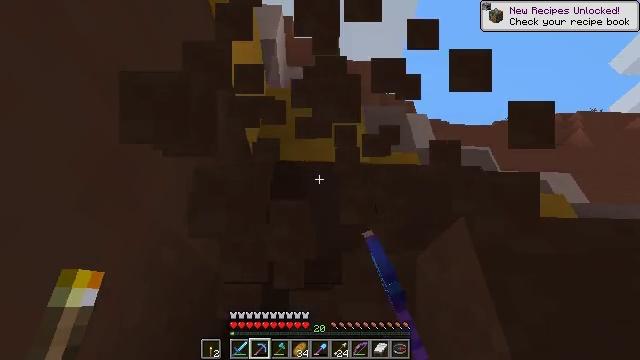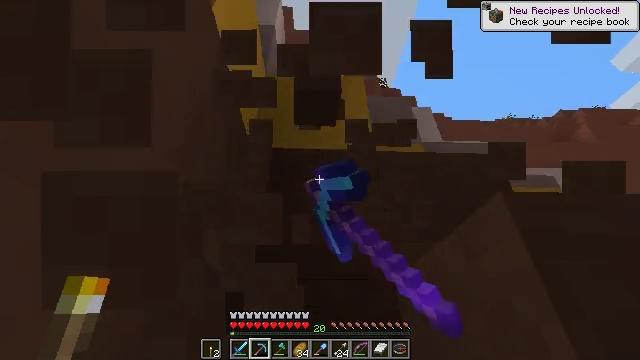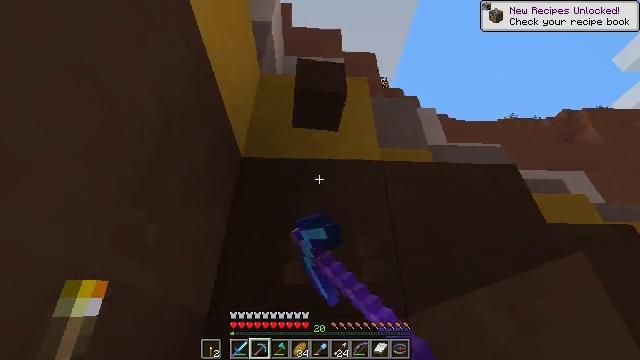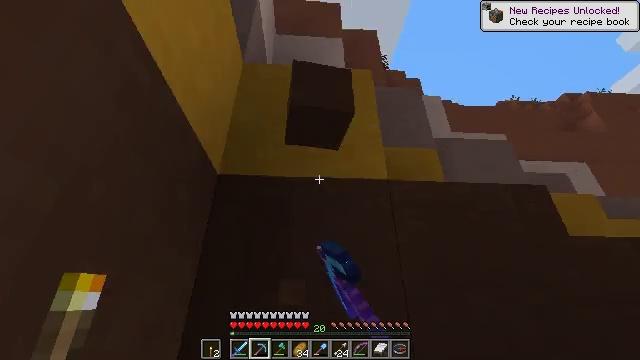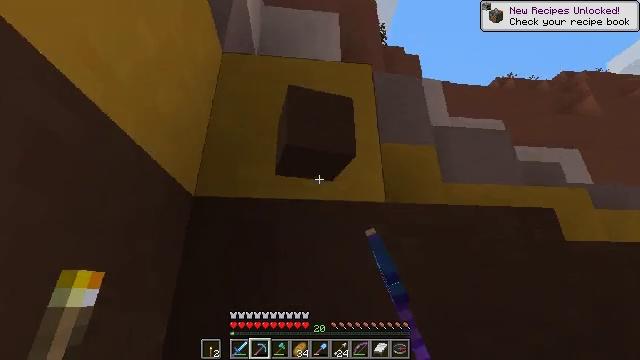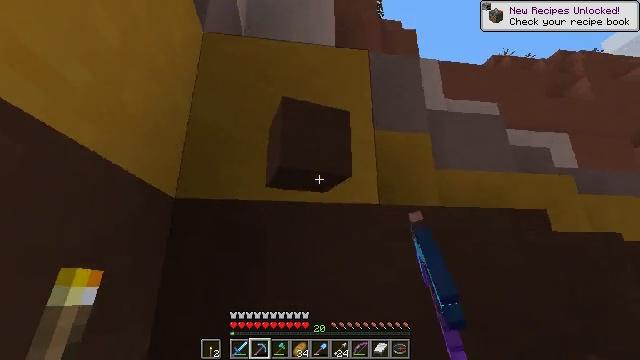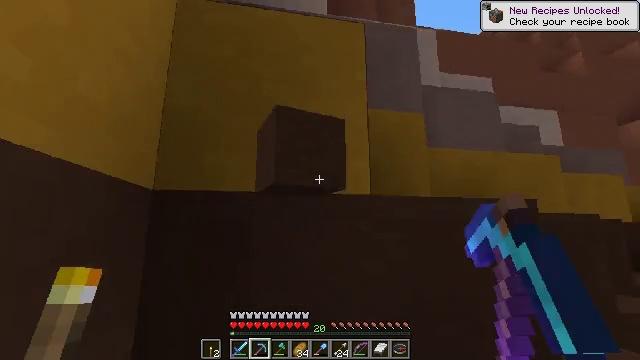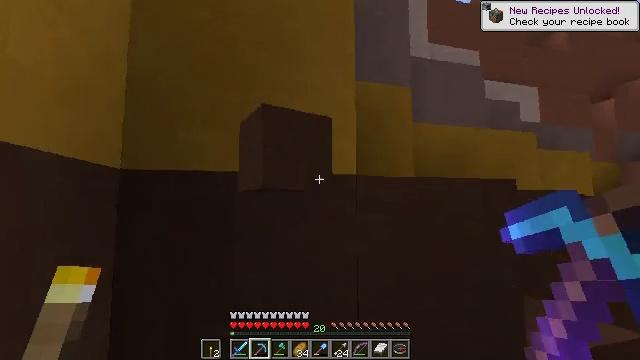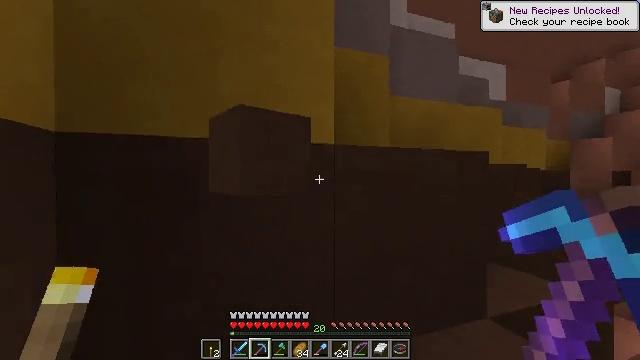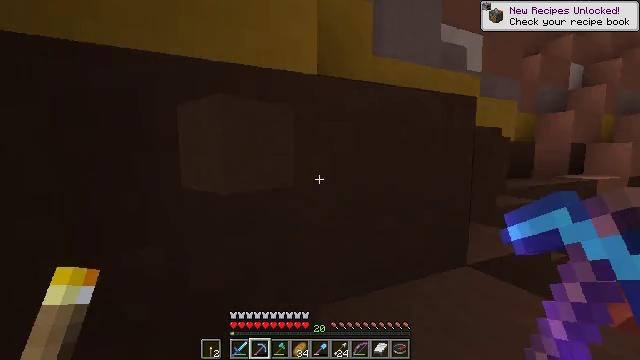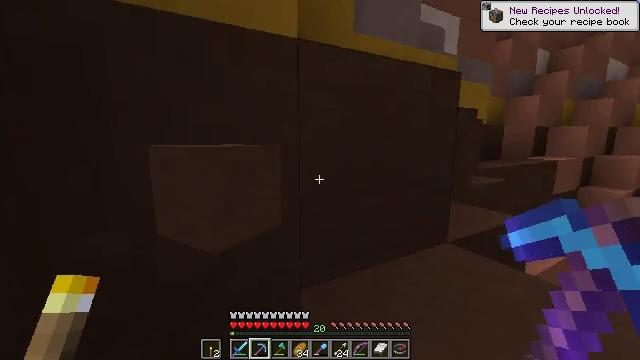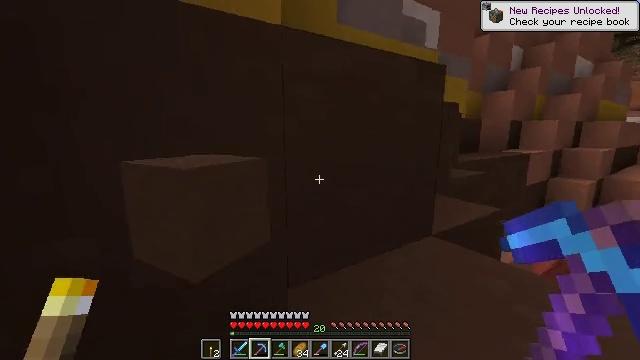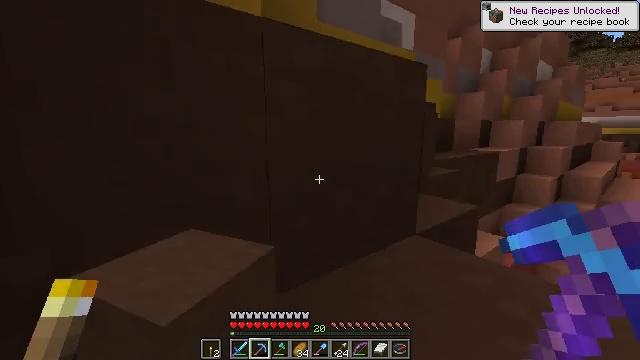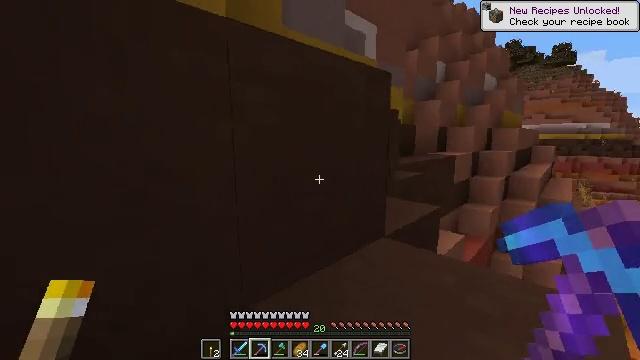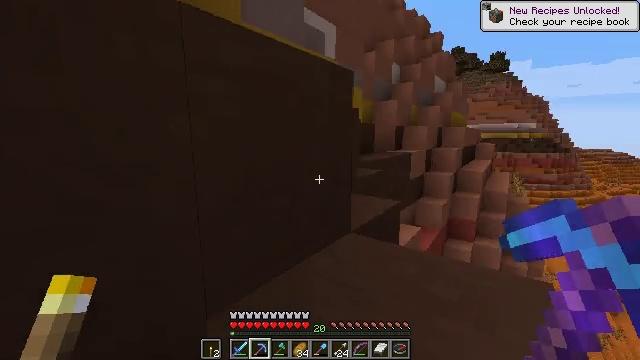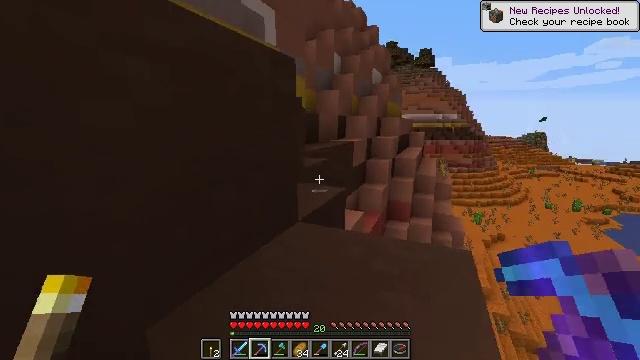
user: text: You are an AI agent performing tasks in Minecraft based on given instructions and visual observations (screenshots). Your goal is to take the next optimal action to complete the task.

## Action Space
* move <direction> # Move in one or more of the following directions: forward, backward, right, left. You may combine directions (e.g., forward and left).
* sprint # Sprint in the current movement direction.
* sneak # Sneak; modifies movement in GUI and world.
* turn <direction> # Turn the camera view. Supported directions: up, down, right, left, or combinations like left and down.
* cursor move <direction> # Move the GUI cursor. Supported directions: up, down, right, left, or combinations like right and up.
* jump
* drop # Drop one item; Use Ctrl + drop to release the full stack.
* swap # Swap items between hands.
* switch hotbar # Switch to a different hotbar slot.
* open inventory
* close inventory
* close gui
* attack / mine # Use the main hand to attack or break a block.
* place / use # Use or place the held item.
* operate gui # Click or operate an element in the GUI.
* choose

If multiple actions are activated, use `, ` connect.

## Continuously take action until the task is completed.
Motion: motion action
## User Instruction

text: Break the light gray terracotta to collect it.
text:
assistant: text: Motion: move forward
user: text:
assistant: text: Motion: move forward, jump
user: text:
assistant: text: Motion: move forward, turn right and down, jump
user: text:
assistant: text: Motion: move forward, turn right and down, jump
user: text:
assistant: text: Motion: move forward, turn right and down, jump
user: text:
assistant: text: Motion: move forward, turn right and down, jump
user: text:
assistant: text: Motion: move forward, turn right and down
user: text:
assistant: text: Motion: move forward, turn right and down
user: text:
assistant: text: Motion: turn right and down
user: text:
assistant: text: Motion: turn right and down
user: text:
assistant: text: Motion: turn right and down
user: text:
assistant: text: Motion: turn right
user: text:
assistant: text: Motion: turn right and up
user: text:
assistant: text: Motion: turn right
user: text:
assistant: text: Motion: turn right and down, attack / mine
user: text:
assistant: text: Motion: turn right, attack / mine
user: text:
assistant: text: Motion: attack / mine
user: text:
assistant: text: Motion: attack / mine
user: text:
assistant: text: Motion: move forward
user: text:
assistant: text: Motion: move forward
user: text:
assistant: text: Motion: move forward, jump
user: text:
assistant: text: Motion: move forward, turn down, jump
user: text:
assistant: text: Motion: move forward, turn left and down, jump
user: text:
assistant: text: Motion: move forward, jump
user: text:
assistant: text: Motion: move forward
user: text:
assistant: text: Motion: move forward, turn left and down
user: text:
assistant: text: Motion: move forward, turn left and down
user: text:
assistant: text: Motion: move forward, turn left
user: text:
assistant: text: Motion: move forward, turn left
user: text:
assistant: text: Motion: move forward, turn left, jump